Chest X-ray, PA view. Patient: 24 years old, sex M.
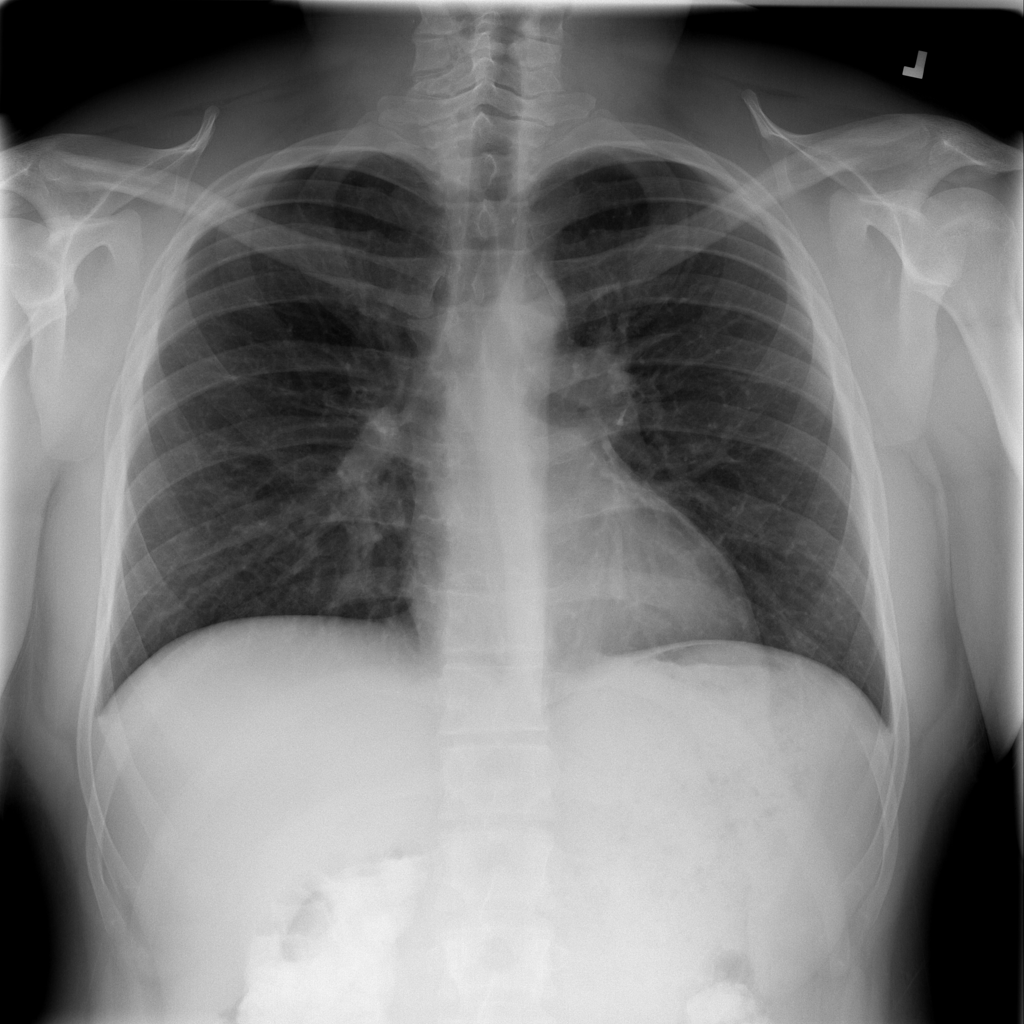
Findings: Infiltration